Question: Consider this typical disconnected scenario:
- - -
Consider this LINQ To SQL query whose intention is to take a Customer entity.
'''
Cust custOrig = db.Custs.SingleOrDefault(o => o.ID == c.ID); //get the original
db.Custs.Attach(c, custOrig); //we don't have a TimeStamp=True property
db.SubmitChanges();
'''
> 'DuplicateKeyException: Cannot add an entity with a key that is already in use.'

- -
- -
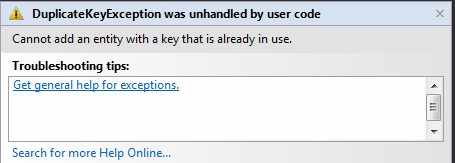
Answer: This has to do with the fact that your datacontext (db) cannot track the same entity more than once. See <URL> for more details on what's going on.
One of the obscure comments at the bottom of that post says to try:
'''
public void Update(Customer customer)
{
NorthwindDataContext context = new NorthwindDataContext();
context.Attach(customer);
context.Refresh(RefreshMode.KeepCurrentValues, customer);
context.SubmitChanges();
}
'''
Let me know how it works out for you, as the OP of that post says it worked out for him...